Question: I have a windows service that is attempting to consume messages from some activemq queue's. However, it is only getting some of the messages and others are getting stuck in 'messages pending' in the queue. ActiveMQ tells me it has enqueued lets say 500 messages to the consumer but only 300 were dequeued. There is more than one listener being set up in the service. Here's the important part of the code:
'''
private void setupListener(string queue, string brokerUri)
{
try
{
ISession session = connectionConsumers[brokerUri].CreateSession();
session.CreateConsumer(session.GetQueue(queue))
.Listener += new MessageListener(consumer_Listener);
}
catch (Exception ex)
{
Log.Error("An exception has occured setting up listener for " + queue + " on " + brokerUri + ": {0}, {1}", ex, ex.Message);
}
}
void consumer_Listener(IMessage message)
{
try
{
processLog((message as ITextMessage).Text);
message.Acknowledge();
}
catch (NMSException ex)
{
Log.Error("ActiveMQ Connection Failure: {0}, {1}", ex, ex.Message);
}
catch (Exception ex)
{
Log.Error("An exception has occured trying to process a message: {0}, {1}", ex, ex.Message);
}
}
'''
Is there something wrong with the way I'm acknowledging messages that would cause certain ones to not be acknowledged? Is it a concurrency issue? I'm not sure if they are all still going through the processLog function (added to my database).
EDIT: I think it has more to do with acknowledgements not happening properly (for some reason). I am getting exceptions thrown in my logs. However, activemq shows the following:
From what I've read, the dispatch queue is being filled with messages that were sent to the consumer but not acknowledged. Why could this be?
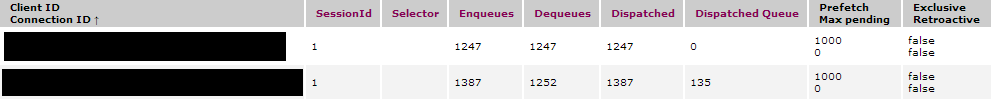
Answer: The problem had to do with our queues being virtual destinations.